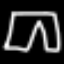
Label: pants